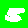
Digit: 5